Current action and preconditions to check: trajectory_clear

Your task: For each precondition in the list above, predict whether it will hold at this action.

Consider the current scene as observed from the mobile robot's camera, and analyze the predicted future states of all dynamic agents (e.g., people, animals, vehicles, or any moving entities) within the NEXT SECOND.

IMPORTANT: Only answer "very likely" if you are absolutely certain—based on strong, clear evidence—that a dynamic agent will violate the precondition in the predicted future state. Do NOT answer "very likely" for unlikely, ambiguous, or low-probability risks.

Ask yourself for each precondition: Is there a high probability, with clear and convincing evidence, that the predicted future states of any dynamic agent will interfere with the predicted future state of the currently executing action within the NEXT SECOND, causing that precondition to fail?

Assess the risk level based on these predictions. Use "likely" or "very likely" if motions create a clear risk of interference.

Use "neutral" or "improbable" if agents are nearby but their predicted paths are clearly diverging or non-conflicting.

Failure Risk Categories: "very improbable", "improbable", "neutral", "likely", "very likely"

Answer Format: Output ONLY the probability_of_failure value from these categories: "very improbable", "improbable", "neutral", "likely", "very likely"

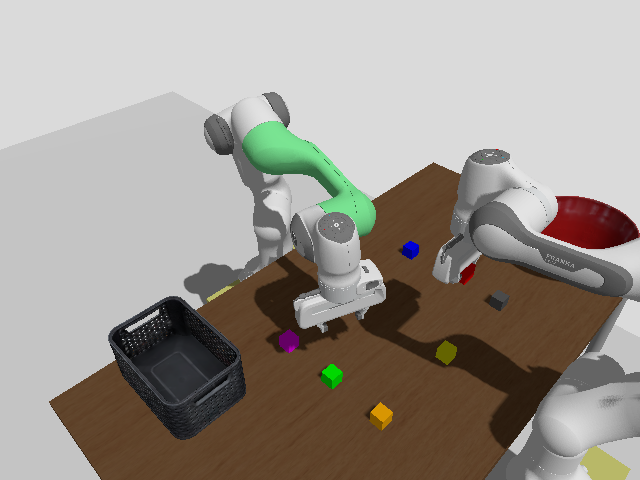

Answer: improbable